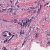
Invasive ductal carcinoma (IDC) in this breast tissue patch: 1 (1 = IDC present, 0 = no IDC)